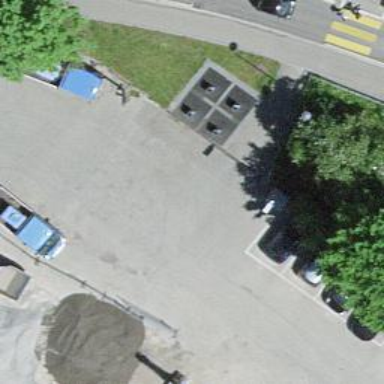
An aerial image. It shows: Recycling container in the area designated for recycling.